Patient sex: F
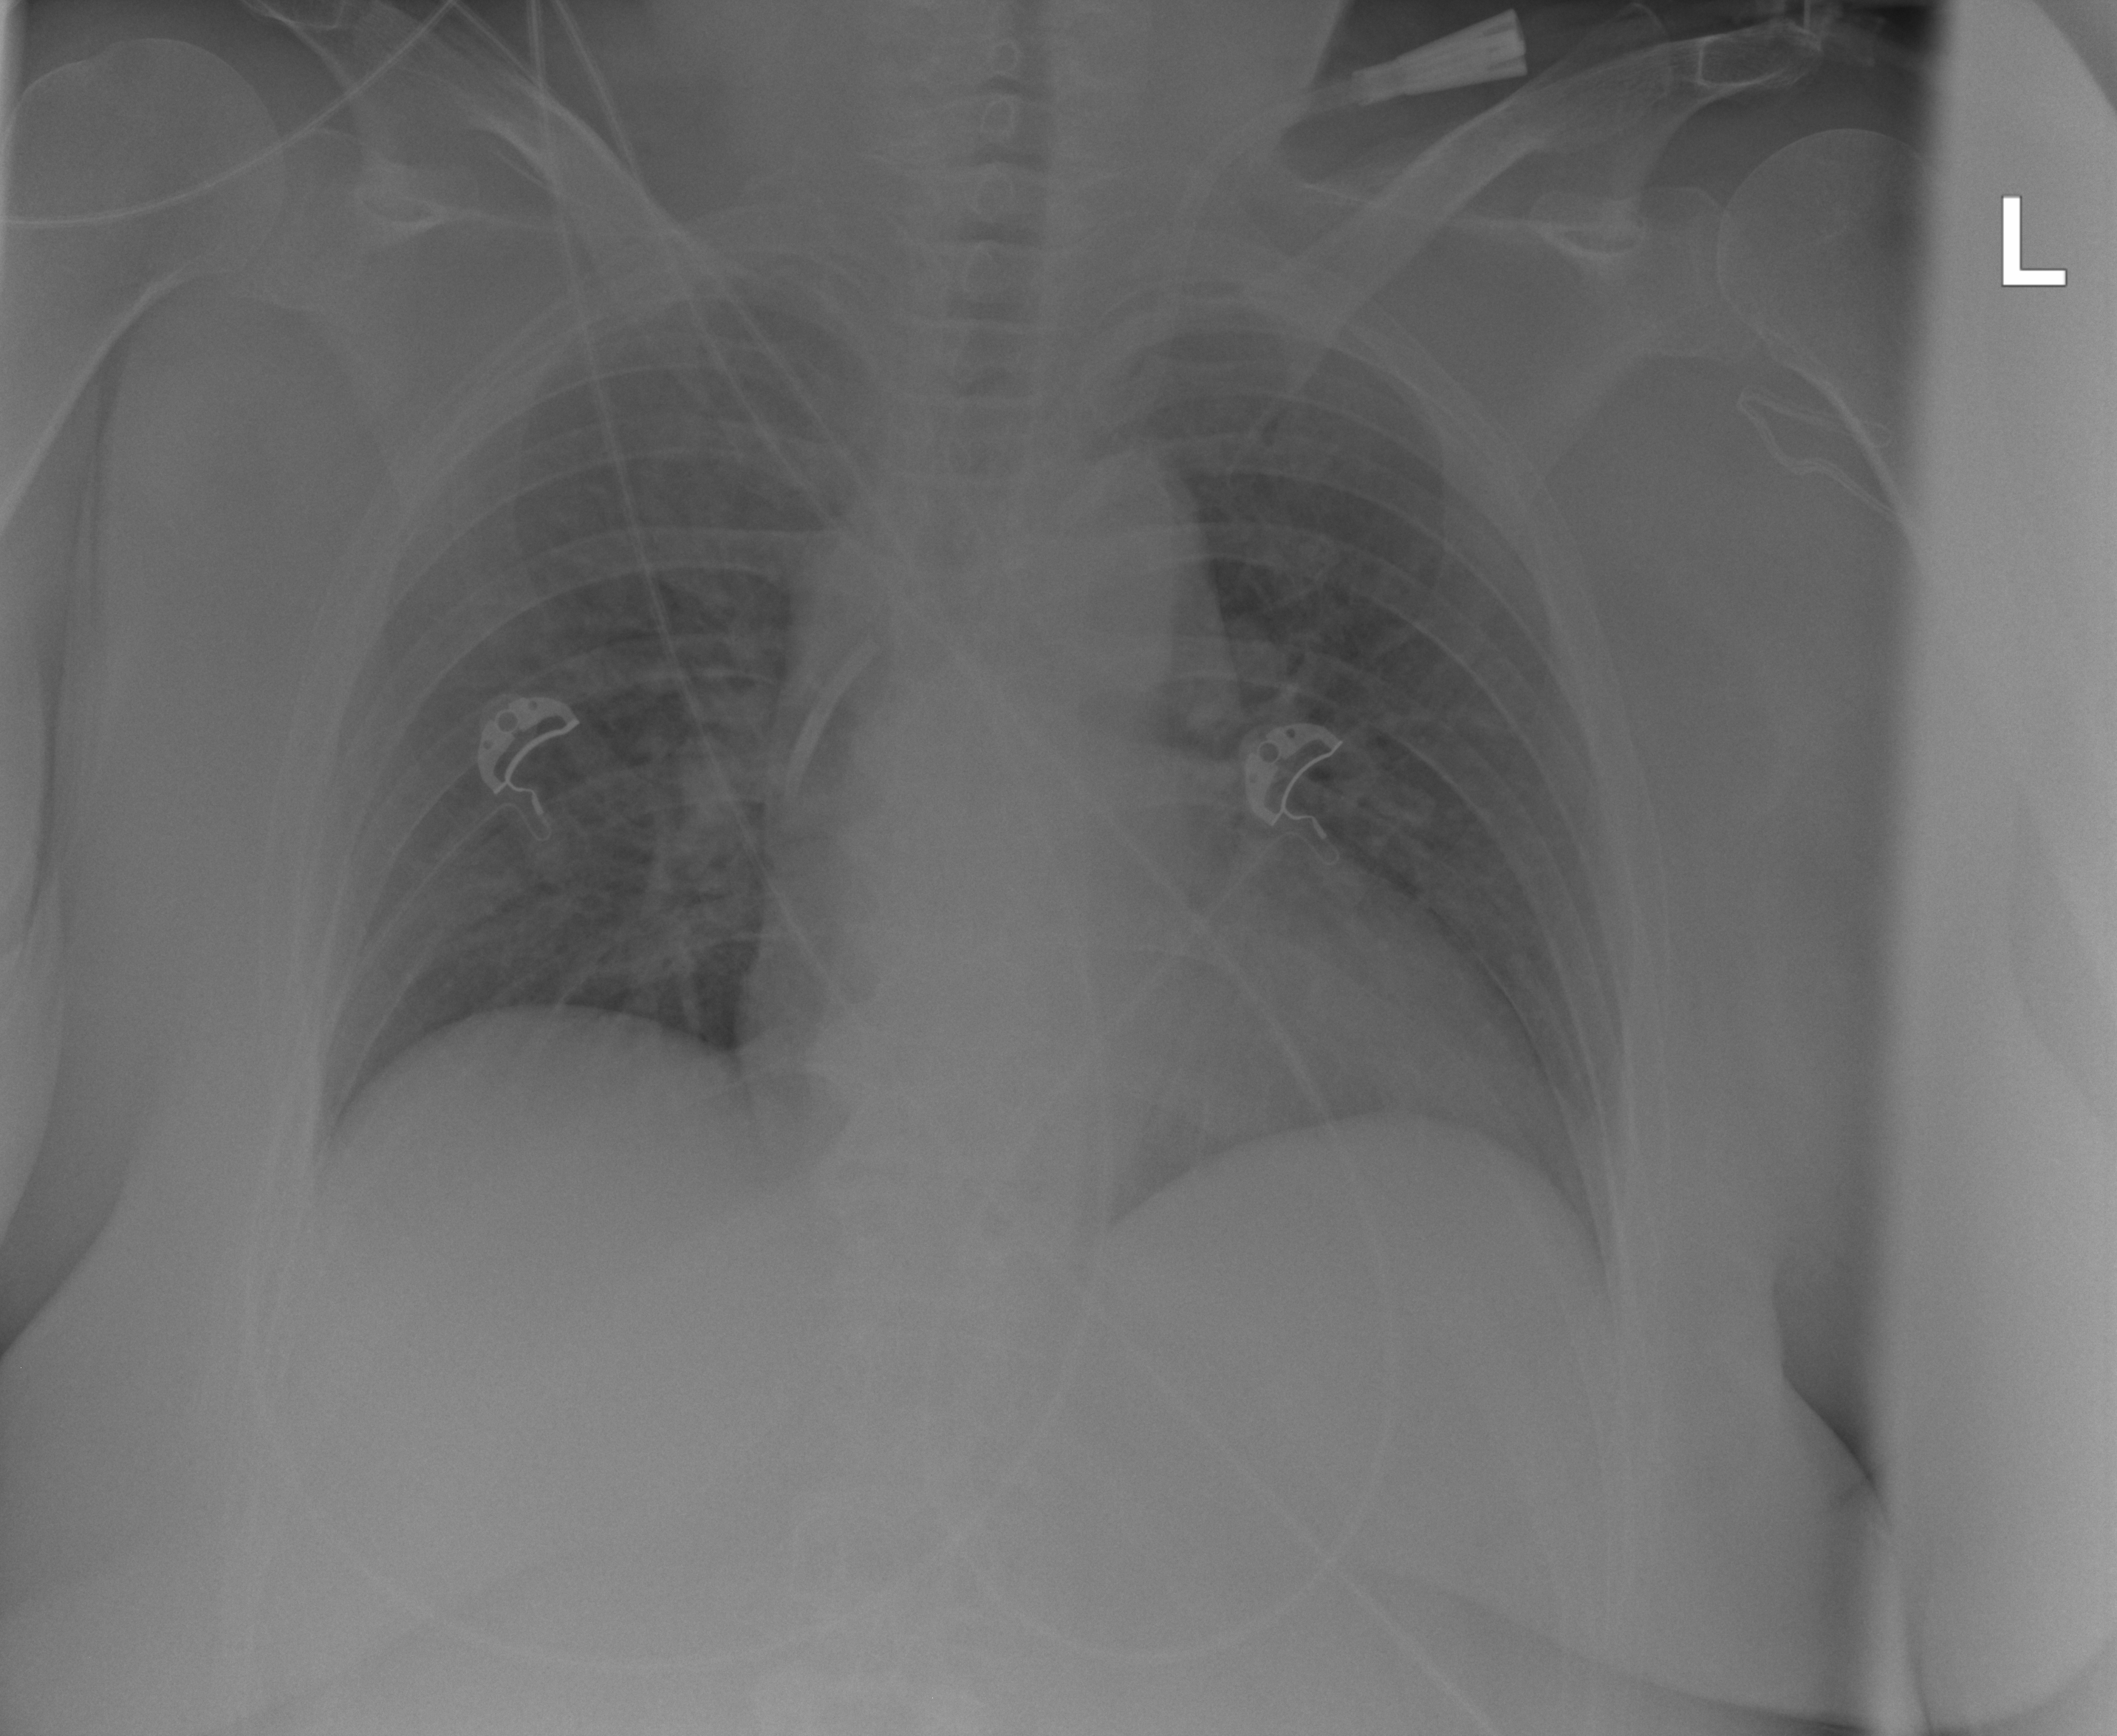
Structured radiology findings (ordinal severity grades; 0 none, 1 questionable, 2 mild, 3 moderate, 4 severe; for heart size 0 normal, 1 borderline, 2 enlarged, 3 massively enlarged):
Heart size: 2
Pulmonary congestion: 1
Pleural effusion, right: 0
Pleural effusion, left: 0
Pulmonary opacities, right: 0
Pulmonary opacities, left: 0
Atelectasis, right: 0
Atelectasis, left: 0